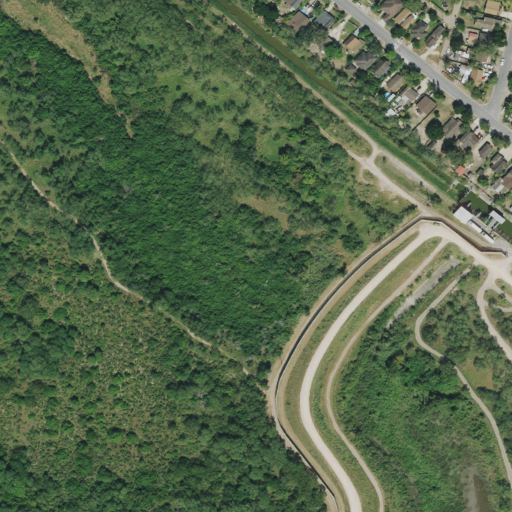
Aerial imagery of levee in Texas named Jeronimo Banco containing shrub, woody wetlands, low intensity development, open development, grassland, medium intensity development, mixed forest, high intensity development, and deciduous forest